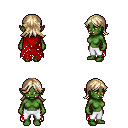
a pixel art fantasy rpg character, female body template, orc, green skin, red tattered cape, white pants, white blonde loose hair, four views (front, back, left, right), 2x2 character sprite sheet, small pixel art, hard edges, no anti-aliasing